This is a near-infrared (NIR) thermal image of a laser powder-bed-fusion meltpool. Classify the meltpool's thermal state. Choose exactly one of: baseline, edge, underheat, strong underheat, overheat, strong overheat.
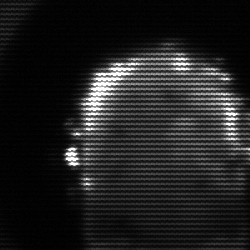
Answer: baseline